Chest X-ray. View position: AP
Patient age: 66
Patient sex: M
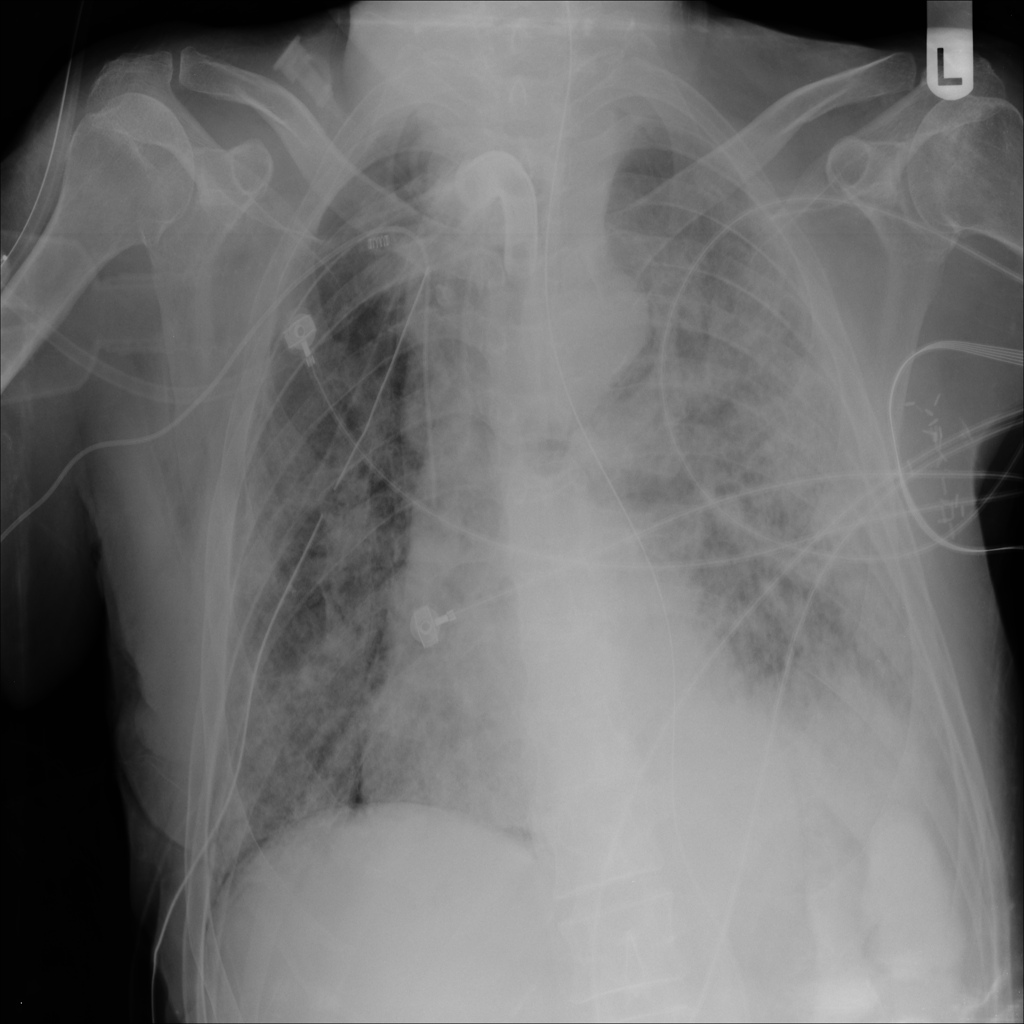
Finding: Pneumothorax